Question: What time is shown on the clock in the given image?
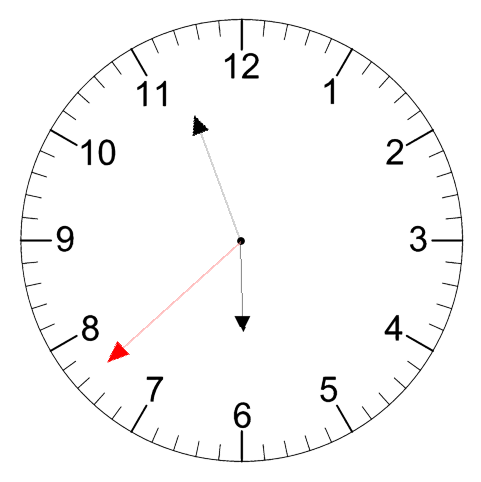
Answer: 05:56:38